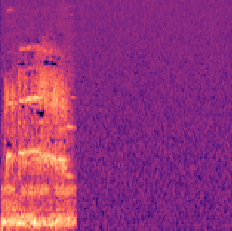
Sound class: Rooster